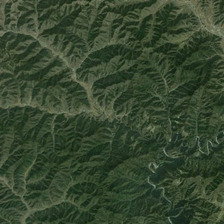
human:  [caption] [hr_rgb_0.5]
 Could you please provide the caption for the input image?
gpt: it is a piece of green mountain .

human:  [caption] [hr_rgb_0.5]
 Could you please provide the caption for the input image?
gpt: it is a piece of green mountain .

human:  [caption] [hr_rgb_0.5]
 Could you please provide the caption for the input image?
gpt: it is a piece of green mountain .

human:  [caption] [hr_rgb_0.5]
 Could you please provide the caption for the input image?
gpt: it is a piece of green mountain .

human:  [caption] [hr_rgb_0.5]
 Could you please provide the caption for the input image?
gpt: it is a piece of green mountain .